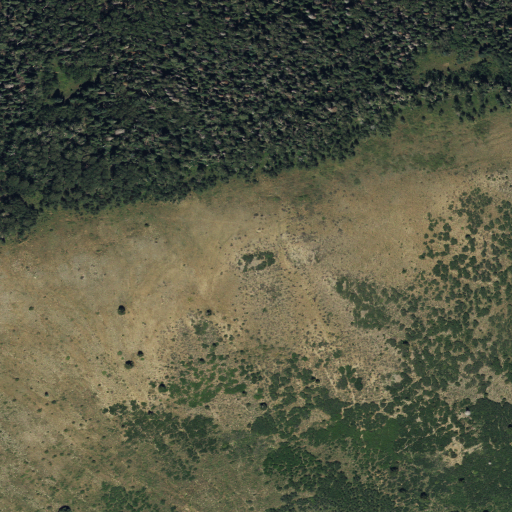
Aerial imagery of mountain in Utah named Prairie Dog Knoll containing shrub, mixed forest, and deciduous forest